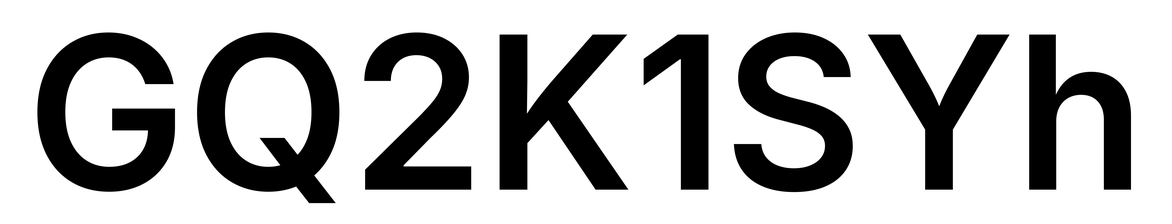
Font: Inter_SemiBold